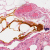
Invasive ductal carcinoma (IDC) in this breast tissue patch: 0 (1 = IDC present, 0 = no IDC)